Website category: sports
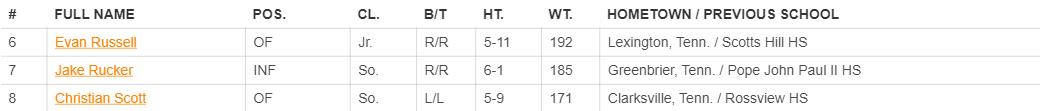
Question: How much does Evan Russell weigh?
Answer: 192

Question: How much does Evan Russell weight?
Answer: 192

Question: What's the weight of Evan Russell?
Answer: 192

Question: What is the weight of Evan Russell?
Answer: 192

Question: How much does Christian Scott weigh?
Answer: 171

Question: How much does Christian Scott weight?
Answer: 171

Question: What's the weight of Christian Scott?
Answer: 171

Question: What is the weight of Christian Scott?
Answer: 171

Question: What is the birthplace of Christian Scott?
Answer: Clarksville, Tenn.

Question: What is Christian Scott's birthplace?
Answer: Clarksville, Tenn.

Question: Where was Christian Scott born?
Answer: Clarksville, Tenn.

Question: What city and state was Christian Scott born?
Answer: Clarksville, Tenn.

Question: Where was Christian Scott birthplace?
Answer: Clarksville, Tenn.

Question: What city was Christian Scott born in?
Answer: Clarksville, Tenn.

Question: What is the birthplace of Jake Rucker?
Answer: Greenbrier, Tenn.

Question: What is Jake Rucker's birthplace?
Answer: Greenbrier, Tenn.

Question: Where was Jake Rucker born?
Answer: Greenbrier, Tenn.

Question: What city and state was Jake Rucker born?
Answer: Greenbrier, Tenn.

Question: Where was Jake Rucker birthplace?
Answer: Greenbrier, Tenn.

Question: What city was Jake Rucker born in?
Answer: Greenbrier, Tenn.

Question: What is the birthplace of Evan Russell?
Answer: Lexington, Tenn.

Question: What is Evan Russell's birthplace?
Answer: Lexington, Tenn.

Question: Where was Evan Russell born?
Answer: Lexington, Tenn.

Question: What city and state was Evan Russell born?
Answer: Lexington, Tenn.

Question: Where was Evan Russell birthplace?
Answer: Lexington, Tenn.

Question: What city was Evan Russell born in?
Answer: Lexington, Tenn.

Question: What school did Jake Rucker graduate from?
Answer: Pope John Paul II HS

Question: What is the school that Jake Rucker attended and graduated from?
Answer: Pope John Paul II HS

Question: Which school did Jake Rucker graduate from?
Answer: Pope John Paul II HS

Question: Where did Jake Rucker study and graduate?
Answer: Pope John Paul II HS

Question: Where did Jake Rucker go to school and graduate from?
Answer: Pope John Paul II HS

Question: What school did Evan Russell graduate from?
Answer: Scotts Hill HS

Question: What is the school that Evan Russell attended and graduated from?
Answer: Scotts Hill HS

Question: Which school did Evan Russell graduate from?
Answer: Scotts Hill HS

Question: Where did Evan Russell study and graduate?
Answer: Scotts Hill HS

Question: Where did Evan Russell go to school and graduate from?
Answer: Scotts Hill HS

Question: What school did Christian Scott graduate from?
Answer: Rossview HS

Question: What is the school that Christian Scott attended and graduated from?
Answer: Rossview HS

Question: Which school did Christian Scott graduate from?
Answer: Rossview HS

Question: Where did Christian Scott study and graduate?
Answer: Rossview HS

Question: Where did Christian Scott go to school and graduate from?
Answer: Rossview HS